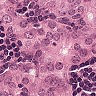
Metastatic tissue present: yes